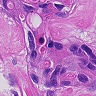
Metastatic tissue present: yes